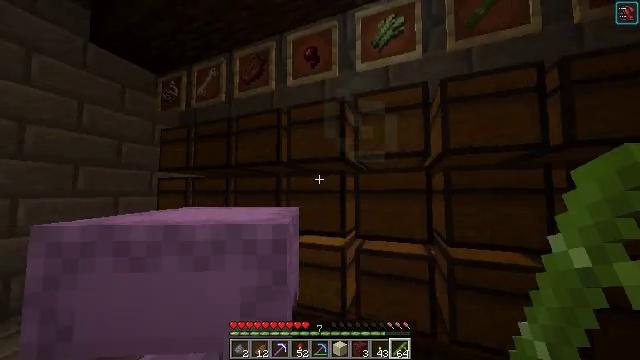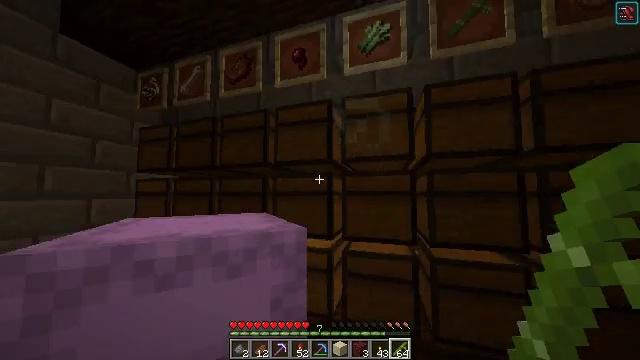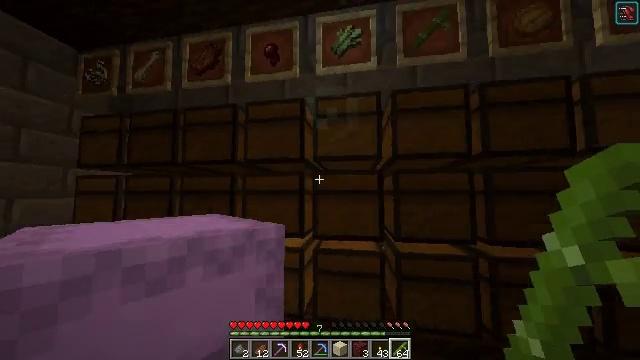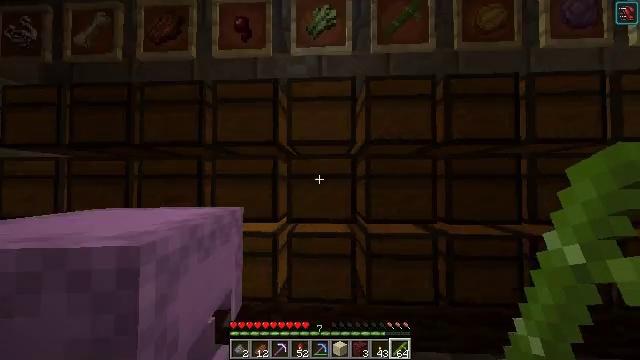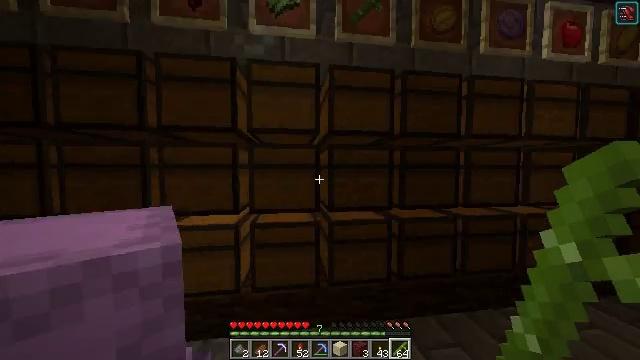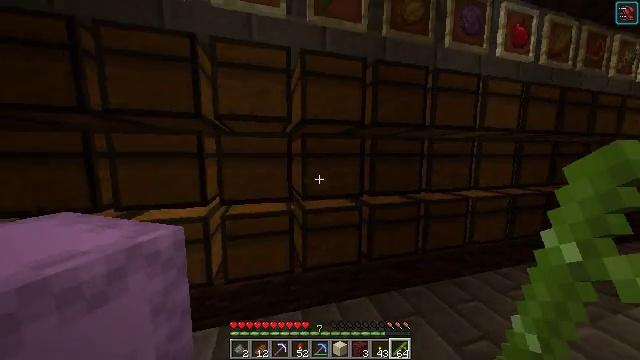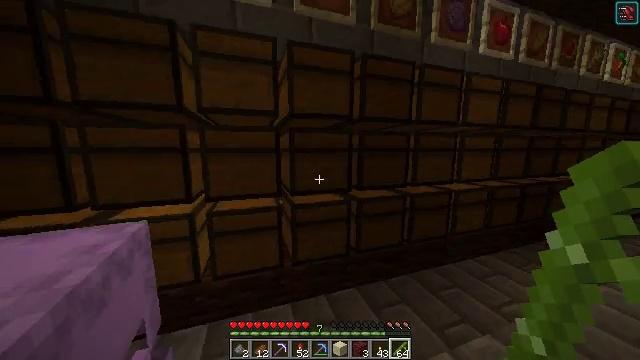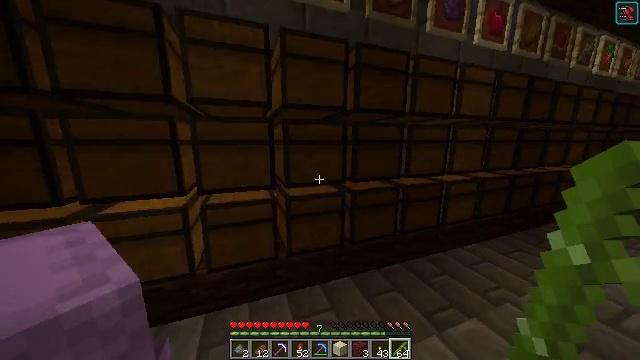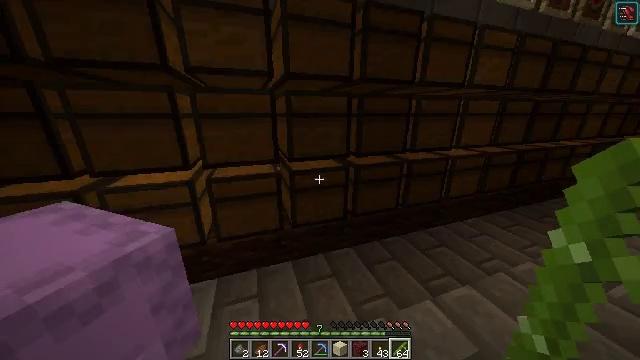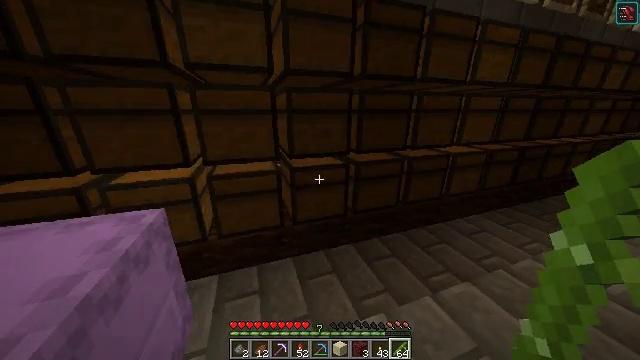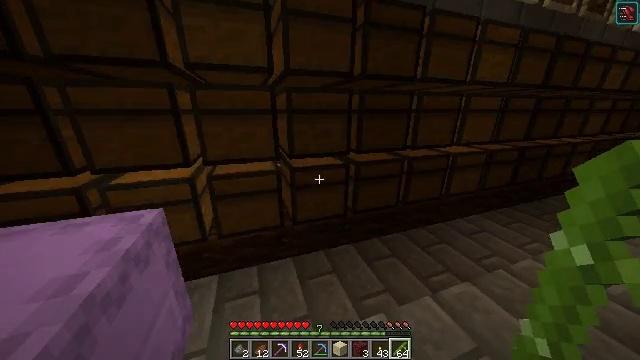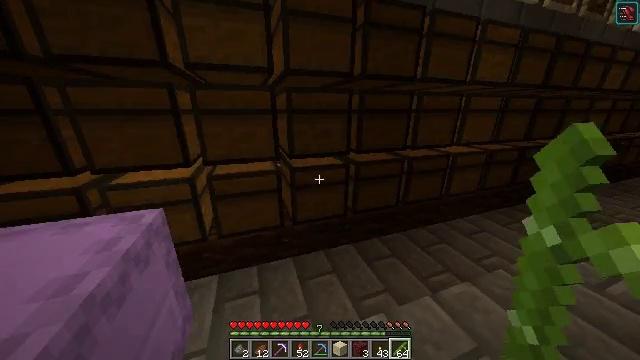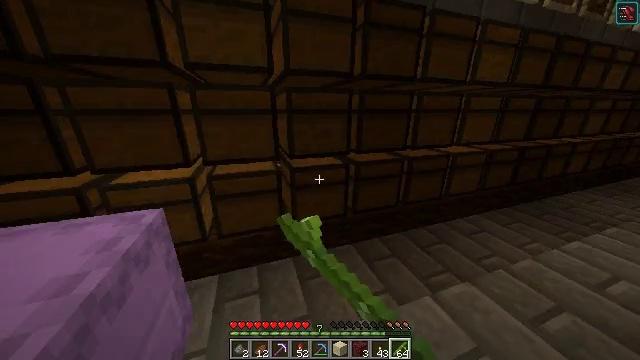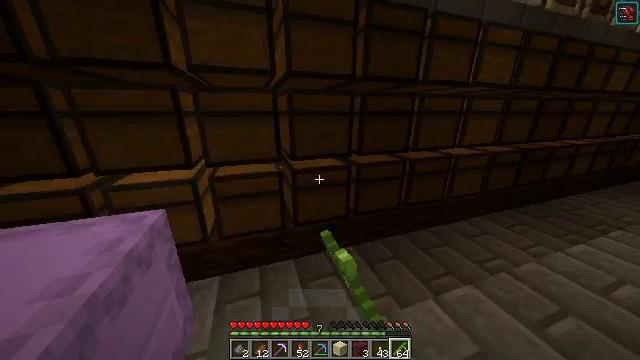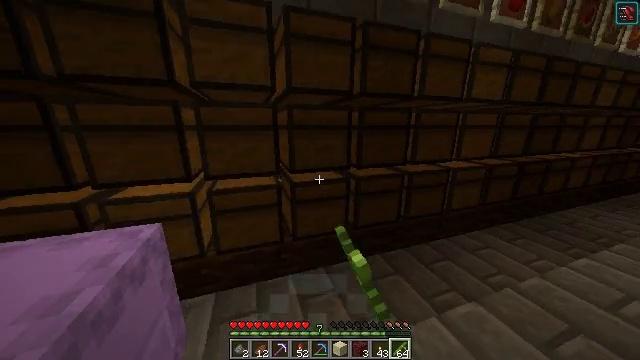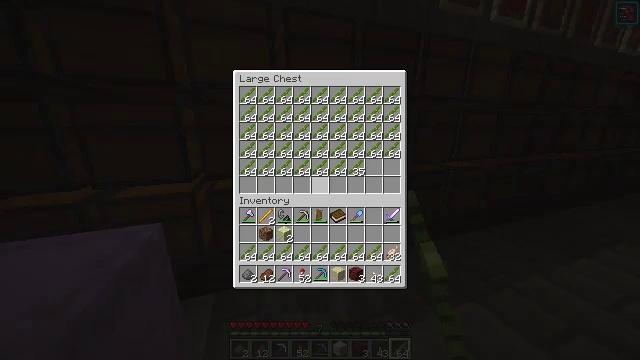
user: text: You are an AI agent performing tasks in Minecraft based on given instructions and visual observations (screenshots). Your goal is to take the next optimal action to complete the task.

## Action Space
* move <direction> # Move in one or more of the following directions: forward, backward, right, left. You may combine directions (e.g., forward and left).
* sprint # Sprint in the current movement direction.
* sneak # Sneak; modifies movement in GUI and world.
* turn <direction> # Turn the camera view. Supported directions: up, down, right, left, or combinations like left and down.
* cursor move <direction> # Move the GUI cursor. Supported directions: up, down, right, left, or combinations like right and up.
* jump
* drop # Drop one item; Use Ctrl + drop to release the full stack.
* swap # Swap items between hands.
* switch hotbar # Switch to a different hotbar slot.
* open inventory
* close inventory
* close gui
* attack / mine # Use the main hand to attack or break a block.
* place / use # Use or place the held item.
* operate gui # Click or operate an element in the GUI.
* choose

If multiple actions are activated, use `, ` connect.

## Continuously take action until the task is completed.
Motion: motion action
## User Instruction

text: Break the shulker box to collect it.
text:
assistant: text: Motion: turn right
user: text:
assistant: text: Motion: turn right
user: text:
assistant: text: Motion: turn right and down
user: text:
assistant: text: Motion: turn right and down
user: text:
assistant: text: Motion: turn right and down
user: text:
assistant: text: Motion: turn right and down
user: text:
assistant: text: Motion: turn right and down
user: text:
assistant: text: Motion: turn left and down
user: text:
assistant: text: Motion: no_op
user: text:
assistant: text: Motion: use / place
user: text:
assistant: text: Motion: use / place
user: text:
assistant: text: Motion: no_op
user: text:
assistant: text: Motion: no_op
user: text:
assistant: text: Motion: turn up
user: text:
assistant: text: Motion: no_op
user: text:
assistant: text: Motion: no_op
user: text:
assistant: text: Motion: no_op
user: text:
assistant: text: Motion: no_op
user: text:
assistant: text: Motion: no_op
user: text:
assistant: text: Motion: cursor move right
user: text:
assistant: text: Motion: cursor move right
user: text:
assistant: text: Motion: sneak, cursor move right and down
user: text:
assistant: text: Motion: sneak, cursor move right and down
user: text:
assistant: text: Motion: sneak, cursor move down
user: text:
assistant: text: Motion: sneak
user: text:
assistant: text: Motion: sneak
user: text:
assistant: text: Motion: sneak
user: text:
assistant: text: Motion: sneak
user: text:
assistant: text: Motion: sneak, choose
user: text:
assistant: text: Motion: sneak